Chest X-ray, AP view. Patient: 51 years old, sex M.
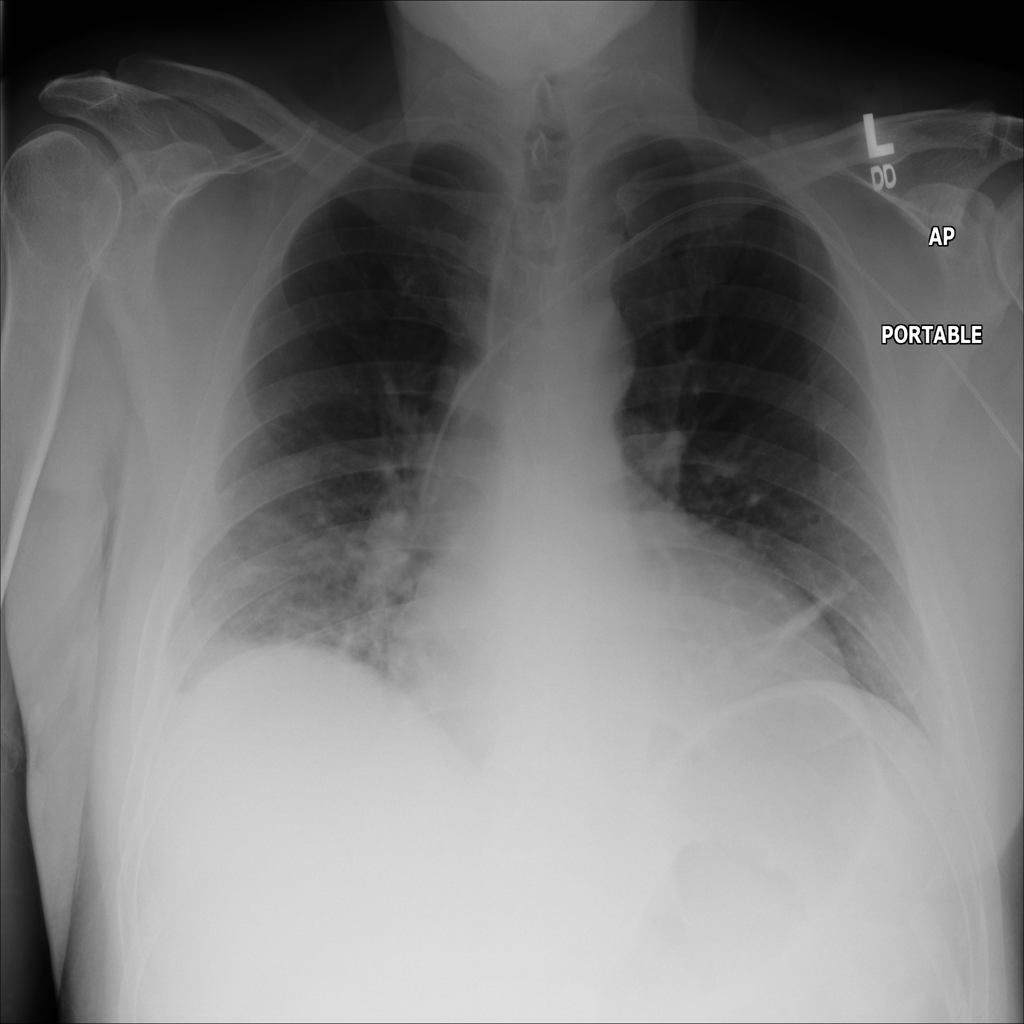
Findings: Atelectasis, Infiltration